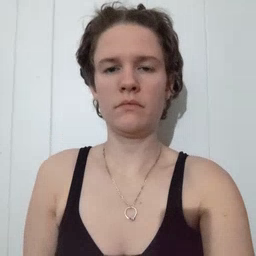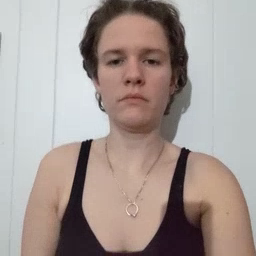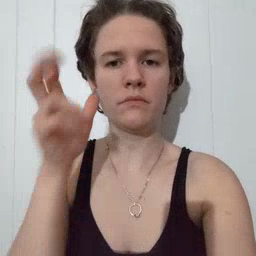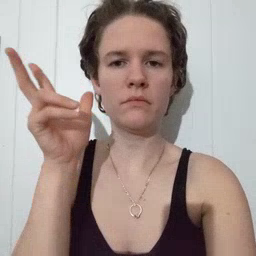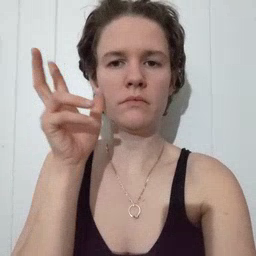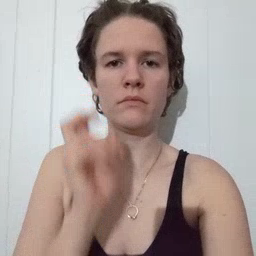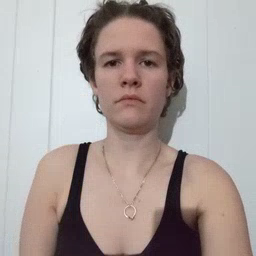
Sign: listen